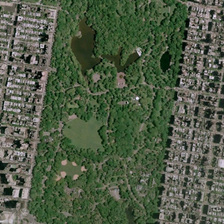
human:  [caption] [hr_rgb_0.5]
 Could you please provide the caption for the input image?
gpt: many green trees are around two ponds in a park .

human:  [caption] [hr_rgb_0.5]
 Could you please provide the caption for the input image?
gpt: many green trees are around two ponds in a park .

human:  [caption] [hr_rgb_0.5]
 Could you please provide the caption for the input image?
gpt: many green trees are around two ponds in a park .

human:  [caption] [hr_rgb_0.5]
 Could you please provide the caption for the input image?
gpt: many green trees are around two ponds in a park .

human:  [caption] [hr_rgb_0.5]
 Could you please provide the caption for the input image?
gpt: many green trees are around two ponds in a park .